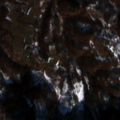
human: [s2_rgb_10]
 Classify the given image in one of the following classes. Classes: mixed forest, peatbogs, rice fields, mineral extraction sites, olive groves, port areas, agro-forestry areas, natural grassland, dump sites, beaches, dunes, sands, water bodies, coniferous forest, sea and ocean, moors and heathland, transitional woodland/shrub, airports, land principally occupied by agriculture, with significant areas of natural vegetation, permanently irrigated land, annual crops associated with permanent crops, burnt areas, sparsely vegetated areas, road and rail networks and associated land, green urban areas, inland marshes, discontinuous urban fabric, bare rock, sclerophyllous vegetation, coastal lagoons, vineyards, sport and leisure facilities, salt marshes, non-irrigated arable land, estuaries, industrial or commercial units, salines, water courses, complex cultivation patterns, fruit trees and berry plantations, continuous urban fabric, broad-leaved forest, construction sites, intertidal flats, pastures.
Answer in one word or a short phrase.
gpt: complex cultivation patterns, land principally occupied by agriculture, with significant areas of natural vegetation, broad-leaved forest